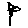
Label: flower